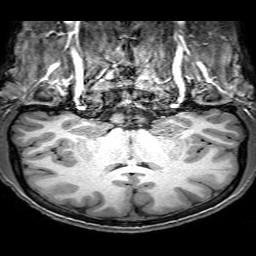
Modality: T1w
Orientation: sagittal
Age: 21
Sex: male
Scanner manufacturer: philips
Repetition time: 0.008996 s
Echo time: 0.0046 s